Question: This is my problem:

The background of the progress indicator doesn't appear to be redrawing, and it's certainely not transparent. I'm using core animation to animate the image in the background; when I don't use core animation it looks fine. This is the code I am using:
'''
[[NSAnimationContext currentContext] setDuration:0.25];
[[ViewImage animator] setAlphaValue:0.5f ];
[[statusText animator] setAlphaValue:0.1f ];
[progressIndicator usesThreadedAnimation ];
'''
The progress indicator doesn't use core animation. I have also tried removing '[progressIndicator usesThreadedAnimation];' which doesn't help.
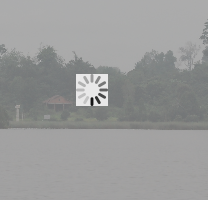
Answer: -usesThreadedAnimation is the getter for the property. You want -setUsesThreadedAnimation: to set the property.
Also, for the transparency issue, I believe you need to switch on layers for at least the progress indicator if not the parent view as well. That should fix the transparency issue.